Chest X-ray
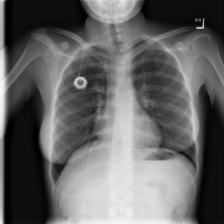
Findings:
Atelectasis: negative
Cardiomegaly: negative
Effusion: negative
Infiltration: negative
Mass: negative
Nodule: negative
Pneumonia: negative
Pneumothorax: negative
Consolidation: negative
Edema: negative
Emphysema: negative
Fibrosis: negative
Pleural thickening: negative
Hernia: negative